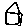
Label: house